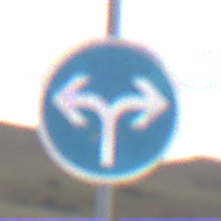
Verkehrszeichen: VorgeschriebeneFahrtrichtungRechtsOderLinks
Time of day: Midday
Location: Outdoor (Nature)
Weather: Overcast
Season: NotSpecified
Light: Natural